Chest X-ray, AP view. Patient: 30 years old, sex F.
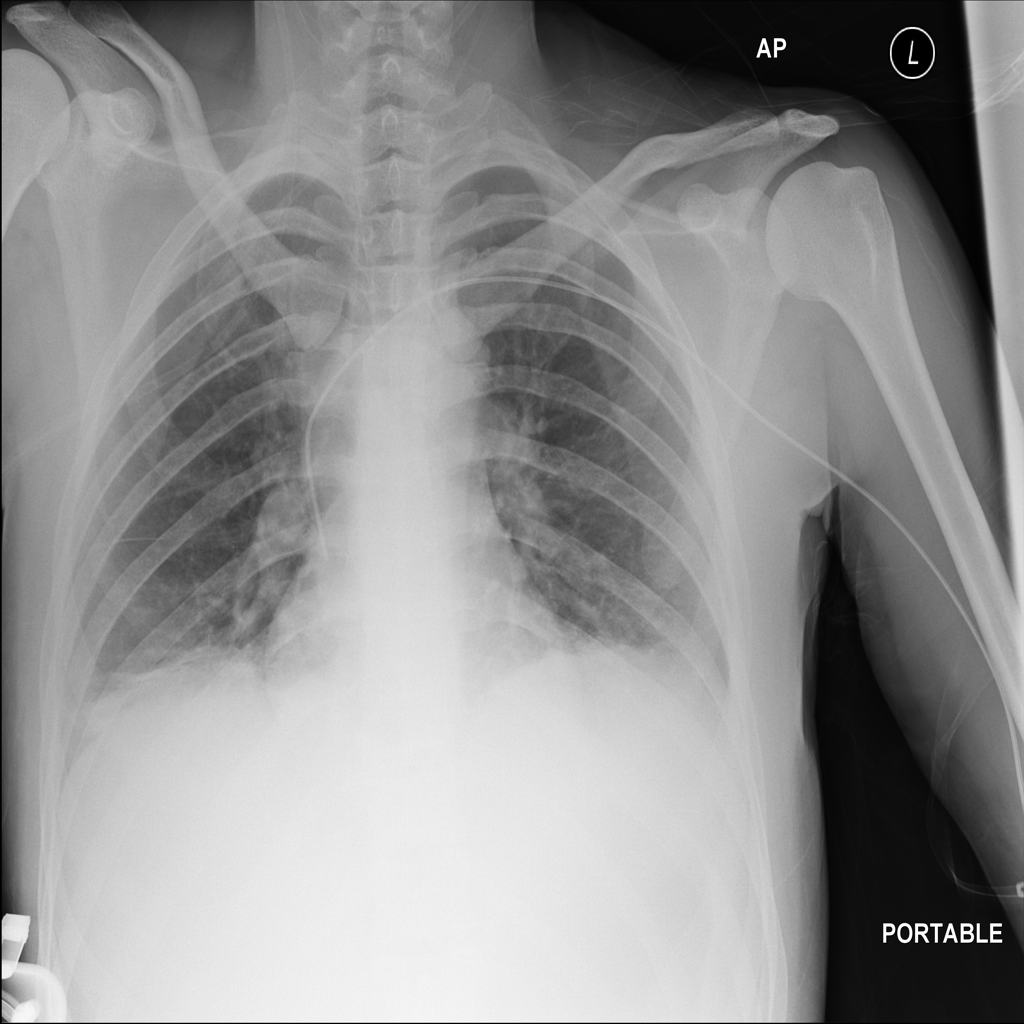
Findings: No Finding